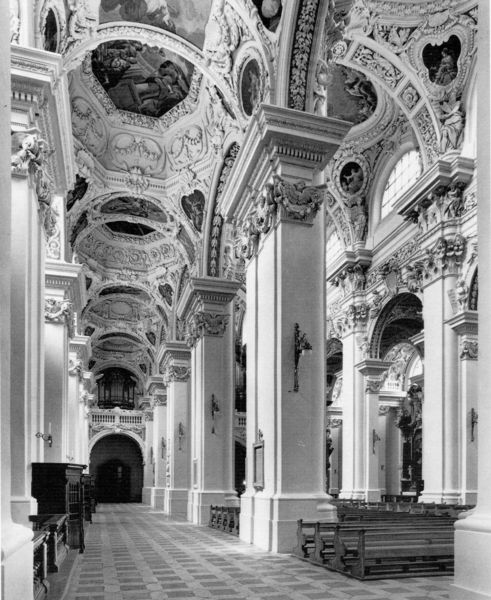
Titel: Passauer Dom (Blick aus dem Seitenschiff)
Künstler: Carlo Lurago
Standort: Passau
Institution: Dom
Schlagwörter: gemälde, kämpfer, fenster, marmor, pfeiler, säulen, weiss, malerei, ornament, kappen, architektur, barock, steine, innenraum, kirche, boden, decke, rokoko, deutschland, balkon, schiff, bank, pilaster, saal, arch, arches, architecture, balcony, chair, church, column, columns, fancy, hall, lamp, ornate, palace, religious, white, bench, black, chairs, empty, gilded, gold, gray, grey, interior, painting, table, dekor, ornamente, picture, stuck, floor, geländer, wooden, halle, flucht, foto, bögen, gewölbe, münchen, dom, schwarzweiss, seite, zwickel, arkaden, bänke, kapitelle, kapitell, mittelschiff, orgel, wood, seitenschiff, angel, angels, classical, fresken, building, chor, vatikan, baroque, deckengemälde, fresko, light, entrance, view, korinthisch, black and white, decoration, castle, paintings, fresco, photo, plaster, sculpture, süddeutschland, rosetten, door, marble, frauenkirche, lights, schwarz, ancient, deckenmalerei, barok, design, dome, doors, renaissance, rome, thermenfenster, rundgang, apse, cathedral, nave, pews, piers, prayer, seats, square, tondi, prachtvoll, ceiling, art, detail, gallery, wies, wandpfeiler, aisle, religion, gurtbogen, tiepolo, candle, beautiful, majestic, paint, pillar, candles, contrast, christian, land, organ, beichtstuhl, open, frescos, frieze, mosaic, hallway, vault, photograph, photography, chapel, tall, moulding, tiles, domes, kathedrale, pew, tile, benchs, kuppel, kuppeln, sdff, teatrum sacrum, catholic, offering, high, stucco, furniture, benches, inside, pier, curch, angelo, ivory, pillars, ailse, chappel, pulpit, arhces, carvings, seventeenth-century, moldings, eighteenth-century, architechture, seitenfluegel, aisles, confession, worship, halls, chuch, corridor, decor, colums, photograoh, säulen barok, hohe räum, orante, barrock, wurzburg, ceililng, preach, sistine, confess, archatexture, bassilica, aer, ceilings, cealing, big hall, sistene, prächtig, useum, cathedr, michel angelo